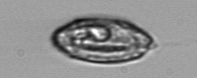
Label: Katodinium_or_Torodinium